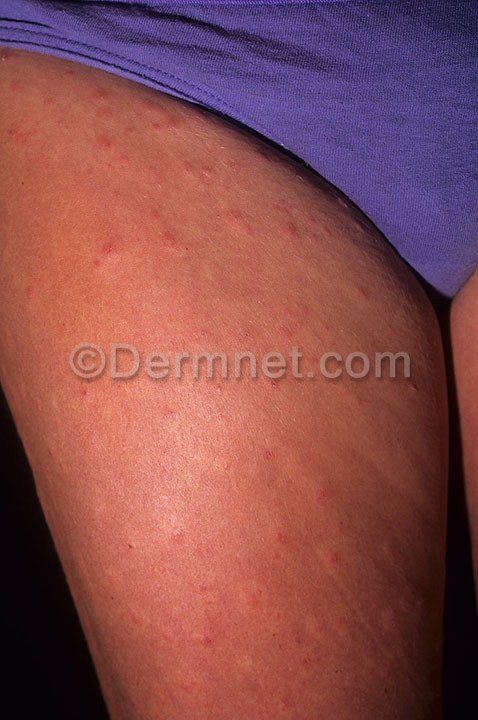
Disease: Bullous Disease Photos